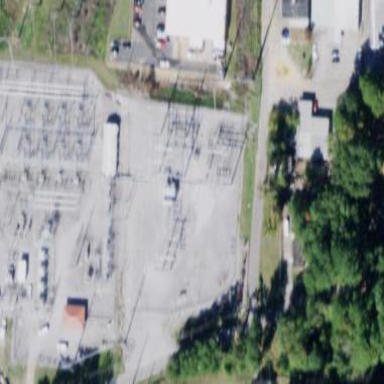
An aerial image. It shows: Power substation with transmission level designation. It is enclosed by fence.